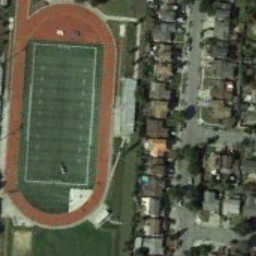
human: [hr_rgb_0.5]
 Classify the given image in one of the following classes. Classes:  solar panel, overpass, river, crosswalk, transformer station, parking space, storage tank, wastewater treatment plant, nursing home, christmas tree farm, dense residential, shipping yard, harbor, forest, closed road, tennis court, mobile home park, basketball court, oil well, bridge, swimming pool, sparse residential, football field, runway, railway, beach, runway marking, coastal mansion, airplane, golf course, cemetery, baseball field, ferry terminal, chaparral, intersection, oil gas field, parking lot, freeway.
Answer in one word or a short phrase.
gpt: football field